Question: The last thing shouldn't be there, it should show only the numbers,can someone tell me why this happens? When I put for example char [5] = "12345"; it works just fine and remove the if in the fors
'''
for (k = 0; k < 12; k++)
{
c[k] = 'g';
printf("%", c[k]);
}
printf("input:");
scanf("%s", c);
int j, i;
unsigned int pat;
for (j = 0; j <5; j++)
{
for (i = 0; i < 12; i++)
{
if (c[i+1]!='g')
{
pat = get_row_pattern(c[i], j);
print_bits(pat, NUM_COLS + 1);
}
}
print_char('
');
}
'''

Thanks
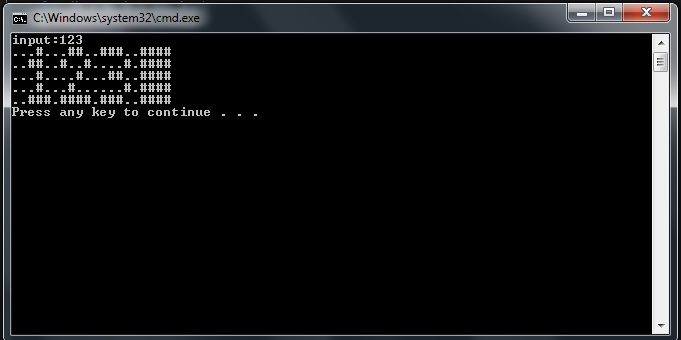
Answer: In your example with 123, 'scanf' will overwrite the first 4 elements of the 'c' array with the characters ''1'', ''2'', ''3'', and a zero. You may want to change your program logic to not print anything if the array element is ''''.